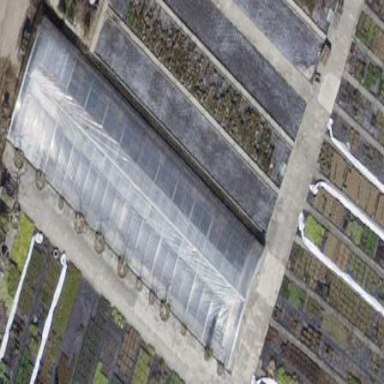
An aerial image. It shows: Greenhouse.